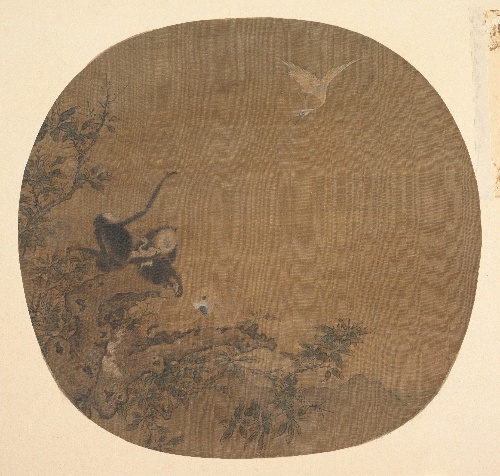
Title: 南宋？ 佚名   舊傳易元吉    三猿得鷺圖   團 扇頁|Gibbons Raiding an Egret's Nest
Artist: Yi Yuanji|Unidentified artist
Artist bio: Chinese, active 11th century|
Date: late 12th century
Object type: Fan mounted as an album leaf
Classification: Paintings
Medium: Fan mounted as an album leaf; ink and color on silk
Culture: China
Period: Southern Song dynasty (1127–1279)
Dimensions: Image: 9 1/2 × 9 in. (24.1 × 22.9 cm)
Department: Asian Art
Credit line: John Stewart Kennedy Fund, 1913
Accession year: 1913
Repository: Metropolitan Museum of Art, New York, NY
Tags: Birds|Trees|Gibbons